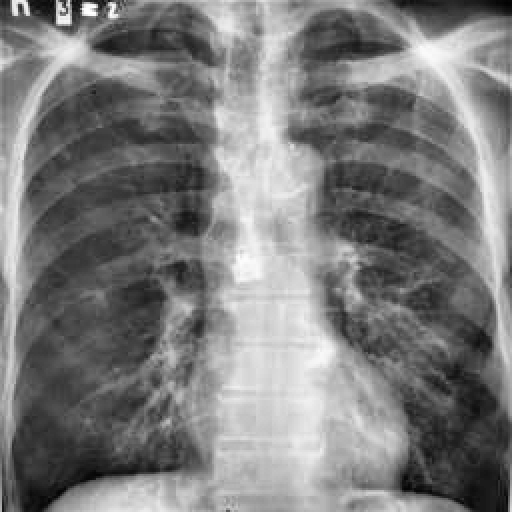
Finding: TUBERCULOSIS